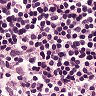
Metastatic tissue present: no